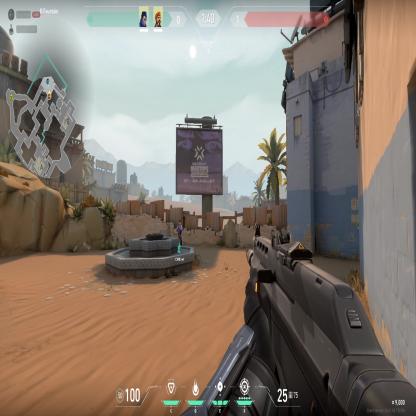
Label: teammate